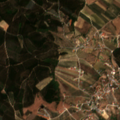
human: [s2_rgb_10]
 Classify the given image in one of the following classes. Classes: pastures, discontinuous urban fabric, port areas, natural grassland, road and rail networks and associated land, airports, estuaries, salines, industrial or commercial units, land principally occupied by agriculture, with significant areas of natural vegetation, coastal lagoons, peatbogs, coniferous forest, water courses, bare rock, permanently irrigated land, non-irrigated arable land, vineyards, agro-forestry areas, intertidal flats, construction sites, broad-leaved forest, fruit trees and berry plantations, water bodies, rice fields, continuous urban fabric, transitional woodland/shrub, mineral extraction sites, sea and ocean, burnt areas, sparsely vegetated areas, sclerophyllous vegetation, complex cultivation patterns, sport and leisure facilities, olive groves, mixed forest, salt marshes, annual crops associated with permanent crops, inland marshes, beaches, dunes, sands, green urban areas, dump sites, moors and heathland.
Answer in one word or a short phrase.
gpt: discontinuous urban fabric, annual crops associated with permanent crops, complex cultivation patterns, land principally occupied by agriculture, with significant areas of natural vegetation, mixed forest